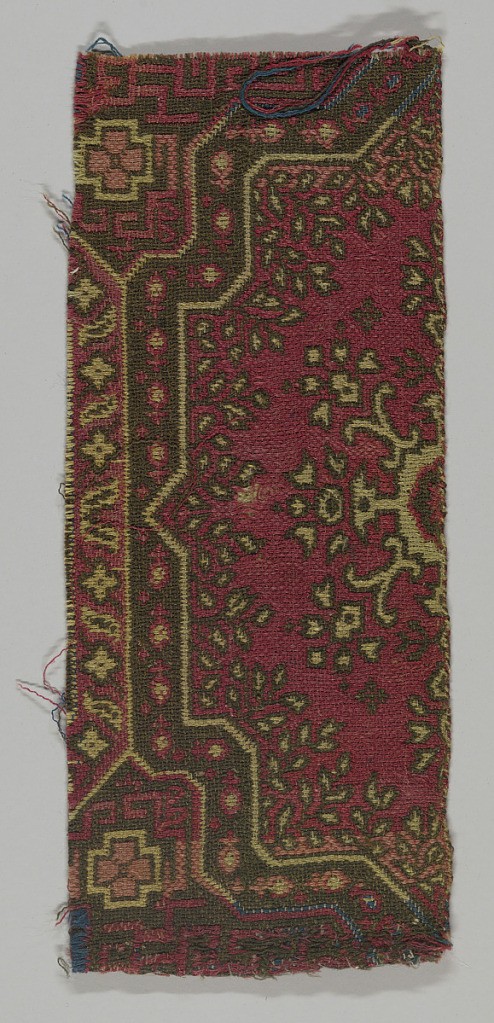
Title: Carpet fragment
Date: mid-19th century
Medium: wool Technique: triple cloth
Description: Small carpet fragment showing part of a large medallion repeat framing a rosette with geometrically decorated interspace, a debased derivation from Turkish rug. In red, yellow-green, orange, dark brown, dark blue, and pink.